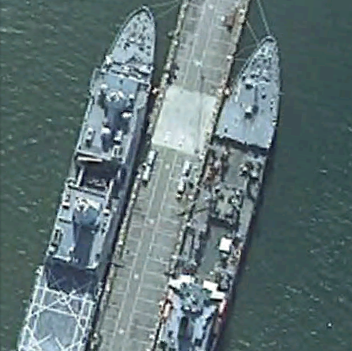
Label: combat